The image is an STFT spectrogram (time versus frequency) of a rotating-machine vibration signal. Classify the rotor condition as one of: normal, misalignment, unbalance, looseness.
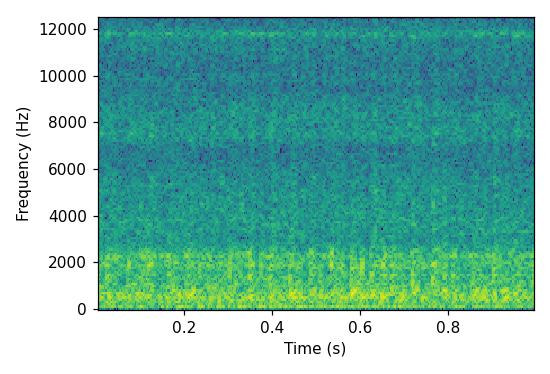
Answer: looseness